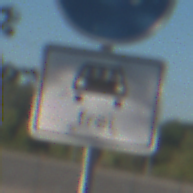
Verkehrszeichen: MehrfachbesetzePersonenkraftwagenFrei
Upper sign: Busssonderstreifen
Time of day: MorningAfternoon
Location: Outdoor (Urban)
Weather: Clear
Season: NotSpecified
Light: Natural